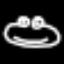
Label: frog